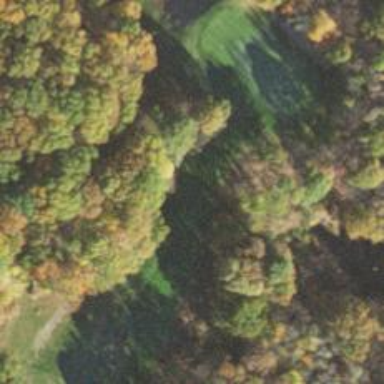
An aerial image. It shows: Golf tee.